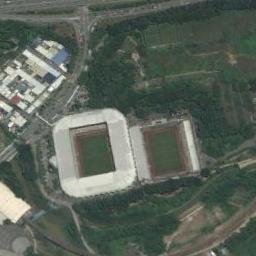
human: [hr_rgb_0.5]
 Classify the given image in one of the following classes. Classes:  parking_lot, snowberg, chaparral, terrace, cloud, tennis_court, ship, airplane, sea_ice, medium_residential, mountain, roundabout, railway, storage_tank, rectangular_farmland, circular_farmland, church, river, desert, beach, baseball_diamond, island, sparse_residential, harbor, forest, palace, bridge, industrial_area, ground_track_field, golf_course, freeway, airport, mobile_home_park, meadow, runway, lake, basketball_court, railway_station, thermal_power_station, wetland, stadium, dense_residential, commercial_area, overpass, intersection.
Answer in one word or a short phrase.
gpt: stadium